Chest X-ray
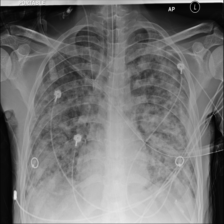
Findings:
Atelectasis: negative
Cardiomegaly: negative
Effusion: negative
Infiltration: negative
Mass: negative
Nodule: negative
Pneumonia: negative
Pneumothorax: negative
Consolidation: negative
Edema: negative
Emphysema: negative
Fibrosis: negative
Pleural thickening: negative
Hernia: negative